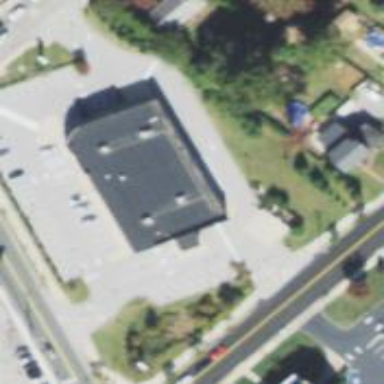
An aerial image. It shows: Pharmacy providing healthcare services.